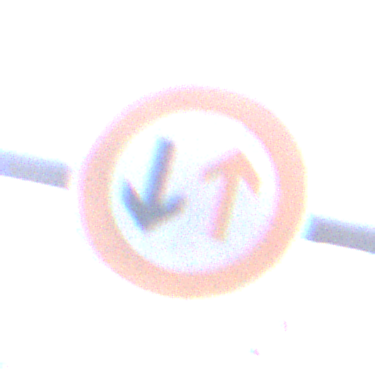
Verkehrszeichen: VorrangDesGegenverkehrs
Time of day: MorningAfternoon
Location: Outdoor (Nature)
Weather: Overcast
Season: Winter
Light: Natural